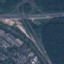
Land use / land cover class: Highway